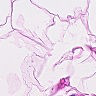
Metastatic tissue present: no